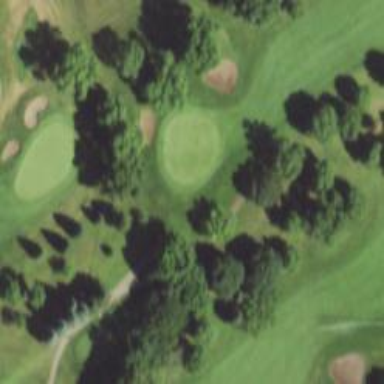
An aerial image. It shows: View of golf hole.